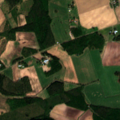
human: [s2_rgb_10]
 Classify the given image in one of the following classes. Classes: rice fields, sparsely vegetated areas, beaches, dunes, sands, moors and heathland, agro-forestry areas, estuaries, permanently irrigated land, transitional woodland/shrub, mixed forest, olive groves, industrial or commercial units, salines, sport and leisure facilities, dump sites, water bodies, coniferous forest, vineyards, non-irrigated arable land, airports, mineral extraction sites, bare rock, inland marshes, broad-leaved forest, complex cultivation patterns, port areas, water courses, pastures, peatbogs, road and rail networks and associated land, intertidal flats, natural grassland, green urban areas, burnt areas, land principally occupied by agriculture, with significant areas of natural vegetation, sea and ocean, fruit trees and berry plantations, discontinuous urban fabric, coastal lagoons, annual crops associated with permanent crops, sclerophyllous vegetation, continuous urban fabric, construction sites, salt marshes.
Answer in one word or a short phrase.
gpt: non-irrigated arable land, land principally occupied by agriculture, with significant areas of natural vegetation, mixed forest, transitional woodland/shrub